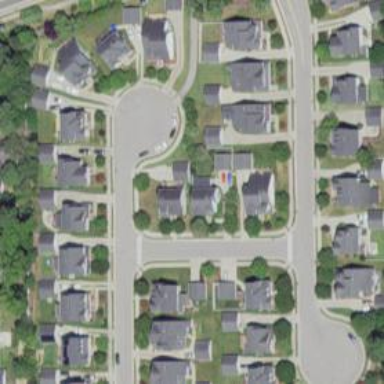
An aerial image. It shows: Asphalt road in residential area.